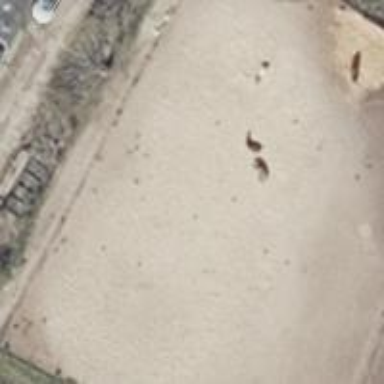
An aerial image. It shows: Equestrian pitch with sandy surface for leisure land.